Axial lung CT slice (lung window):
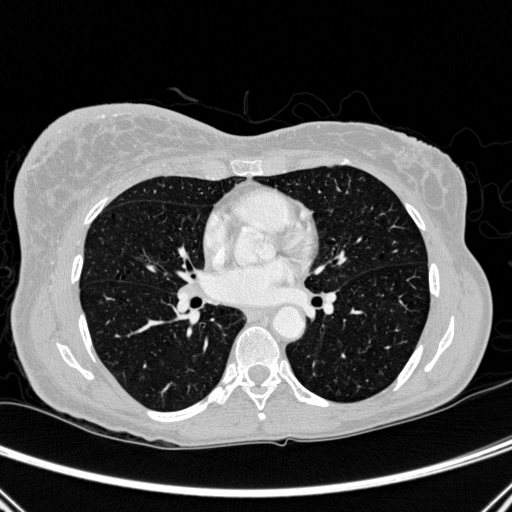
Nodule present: no